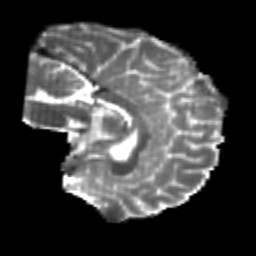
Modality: T2w
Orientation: sagittal
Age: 24
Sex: male
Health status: healthy
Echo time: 0.074 s